Interaction volume radius: 10 \u00c5
Interaction volume height: 25 \u00c5
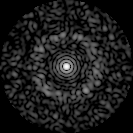
Disorder parameter: 0.8545